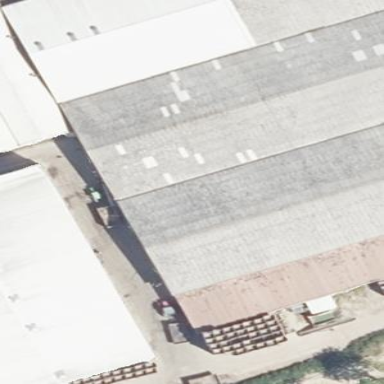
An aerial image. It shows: Commercial building.